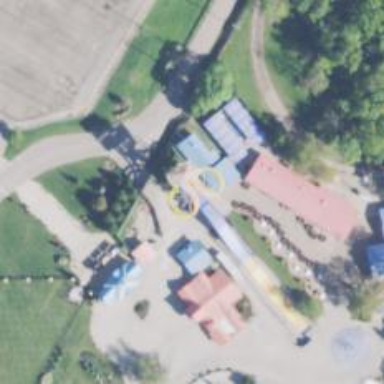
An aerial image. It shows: Bridge with culvert tunnel and water slide attraction.